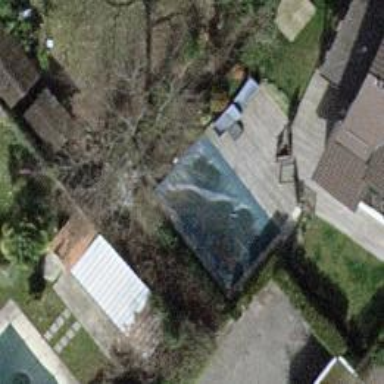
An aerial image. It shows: Swimming pool located in leisure land.